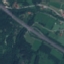
Land use / land cover: Highway